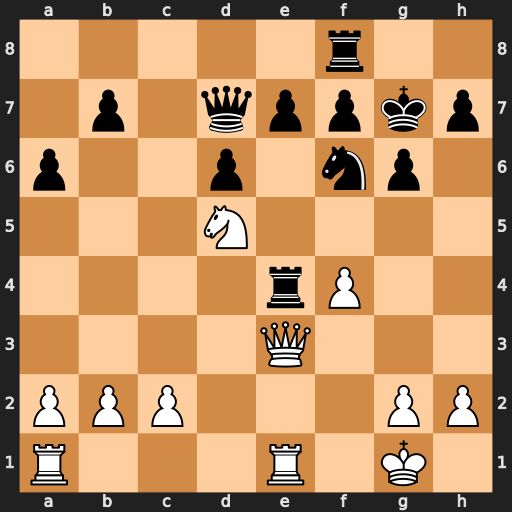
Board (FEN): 5r2/1p1qppkp/p2p1np1/3N4/4rP2/4Q3/PPP3PP/R3R1K1
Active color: w
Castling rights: -
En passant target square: -
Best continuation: Nxf6 Rxe3 Nxd7 Rxe1+ Rxe1